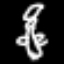
Label: angel